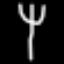
Label: fork